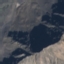
Land use / land cover: HerbaceousVegetation